Question: I am developing an web application using approach. I am using for the authentication of Users. Below shows my Login method within my Account Controller.
'''
public ActionResult Login(LoginViewModel model, string returnUrl)
{
if (ModelState.IsValid)
{
var user = _AccountService.VerifyPassword(model.UserName, model.Password, false);
if (user != null)
{
var identity = new ClaimsIdentity(new[] { new Claim(ClaimTypes.Name, model.UserName), }, DefaultAuthenticationTypes.ApplicationCookie, ClaimTypes.Name, ClaimTypes.Role);
identity.AddClaim(new Claim(ClaimTypes.Role, "guest"));
identity.AddClaim(new Claim(ClaimTypes.GivenName, "A Person"));
identity.AddClaim(new Claim(ClaimTypes.Sid, user.userID)); //OK to store userID here?
AuthenticationManager.SignIn(new AuthenticationProperties
{
IsPersistent = model.RememberMe
}, identity);
return RedirectToAction("Index", "MyDashboard");
}
else
{
ModelState.AddModelError("", "Invalid username or password.");
}
}
// If we got this far, something failed, redisplay form
return View(model);
}
'''
As you can see I'm creating a and adding several claims to it, then passing it to using the to perform the sign in.
I had tried the approach listed in this tutorial
<URL>
For example, I tried this in my Controller code in an attempt to get access to the values passed into the Claims, however, the user.Claims is equal to null
'''
var ctx = HttpContext.GetOwinContext();
ClaimsPrincipal user = ctx.Authentication.User;
IEnumerable<Claim> claims = user.Claims;
'''
Perhaps I am missing something here.
Based on Darin's answer, I added his code but still I fail to see access to the Claims. Please see screenshot below showing what I see when hovered over identity.Claims.

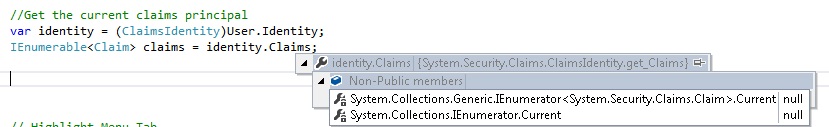
Answer: Try this:
'''
[Authorize]
public ActionResult SomeAction()
{
var identity = (ClaimsIdentity)User.Identity;
IEnumerable<Claim> claims = identity.Claims;
...
}
'''